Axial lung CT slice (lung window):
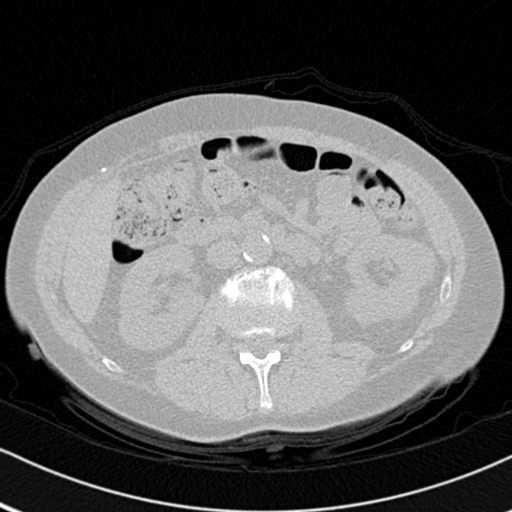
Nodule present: no